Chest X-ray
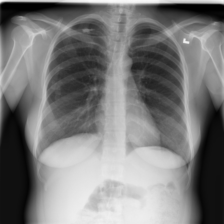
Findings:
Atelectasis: negative
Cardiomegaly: negative
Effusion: negative
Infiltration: negative
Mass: negative
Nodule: negative
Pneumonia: negative
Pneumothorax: negative
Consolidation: negative
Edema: negative
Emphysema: negative
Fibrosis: negative
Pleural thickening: negative
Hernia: negative